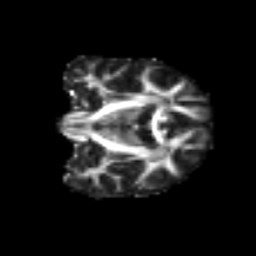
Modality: FA
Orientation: coronal
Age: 53
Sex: female
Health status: ill
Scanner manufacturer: siemens
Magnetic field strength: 3 T
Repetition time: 8.7 s
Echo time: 0.11 s